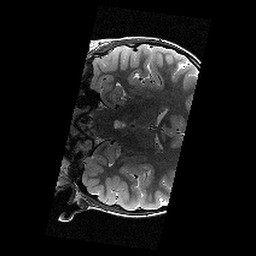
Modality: T2w
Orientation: coronal
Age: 12
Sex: female
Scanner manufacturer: siemens
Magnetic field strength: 3 T
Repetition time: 9.23 s
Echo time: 0.067 s